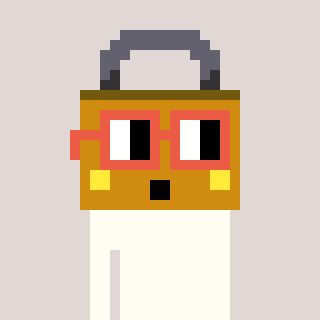
a pixel art character with square orange glasses, a lock-shaped head and a grayscale-colored body on a warm background